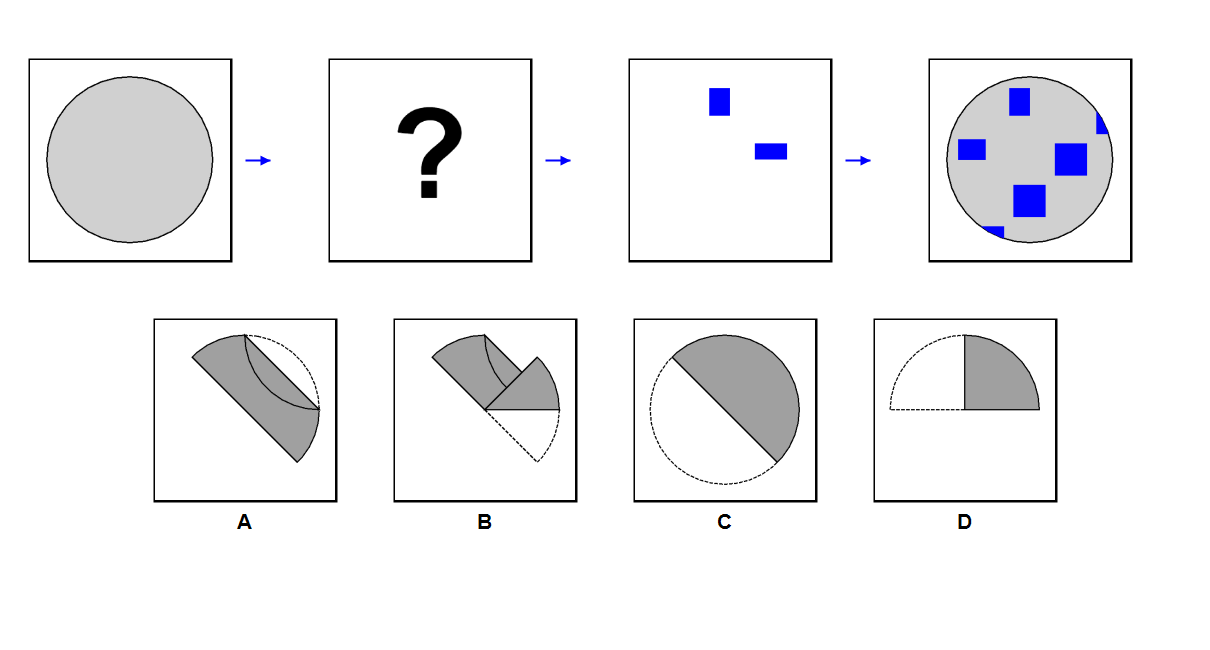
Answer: D